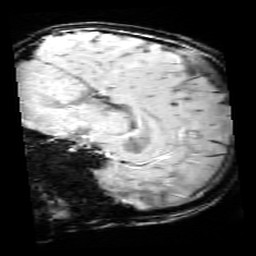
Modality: SWI
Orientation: sagittal
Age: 9
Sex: female
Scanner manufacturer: siemens
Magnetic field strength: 3 T
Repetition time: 0.027 s
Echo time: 0.02 s